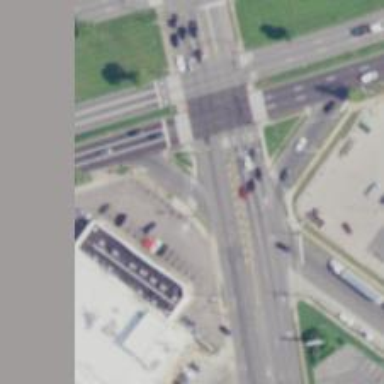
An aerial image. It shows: Uncontrolled and marked road crossing.